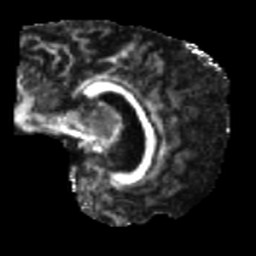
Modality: FA
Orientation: sagittal
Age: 42
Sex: male
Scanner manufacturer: siemens
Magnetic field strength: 3 T
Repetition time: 5.25 s
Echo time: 0.08 s